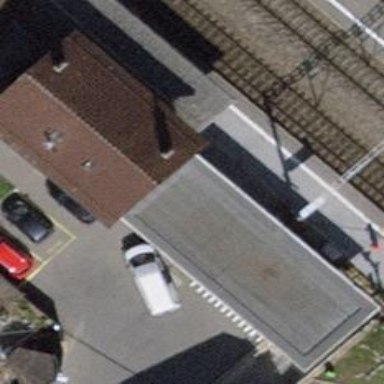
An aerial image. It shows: Public transport station located at railway halt.